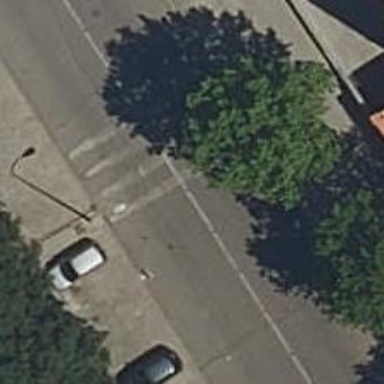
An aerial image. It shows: Bump for traffic calming.